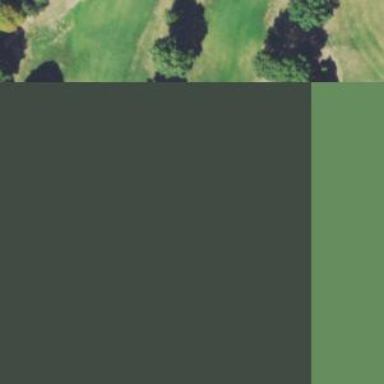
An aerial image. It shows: Golf hole.